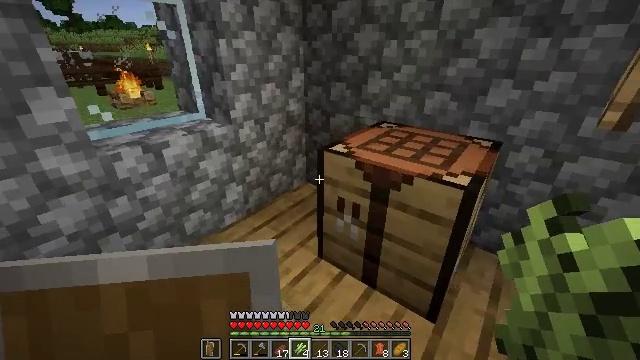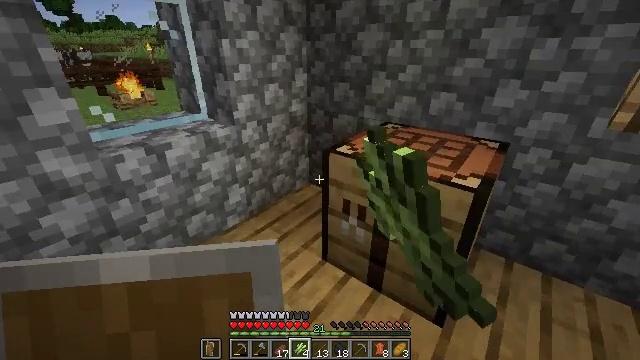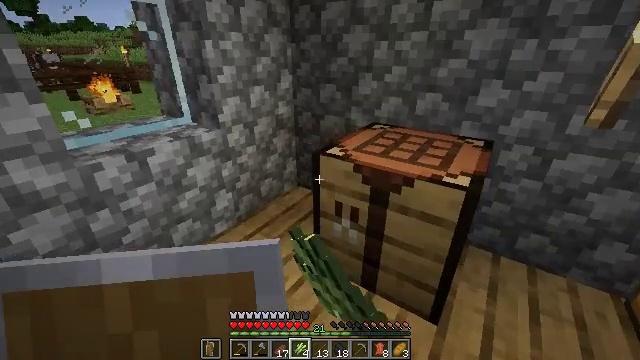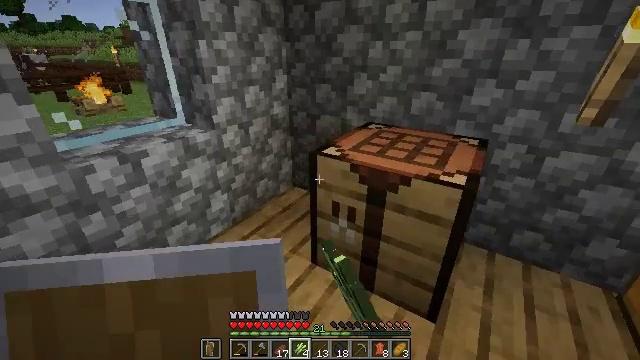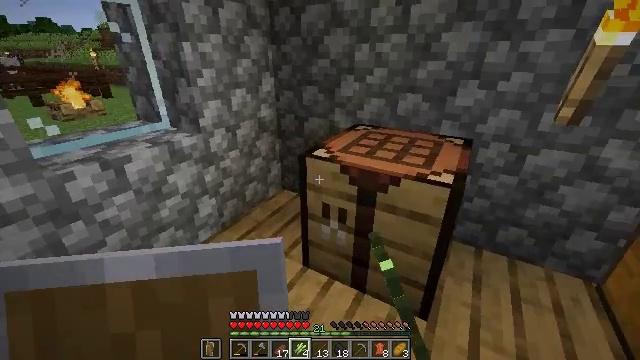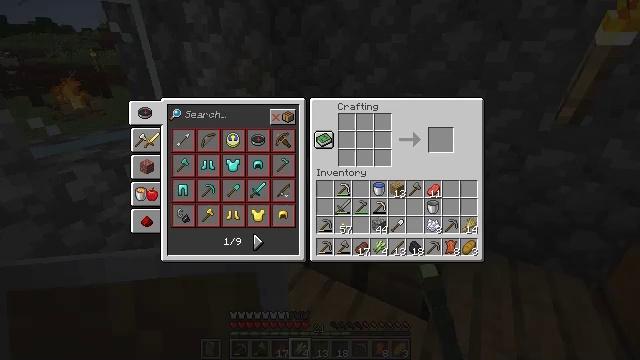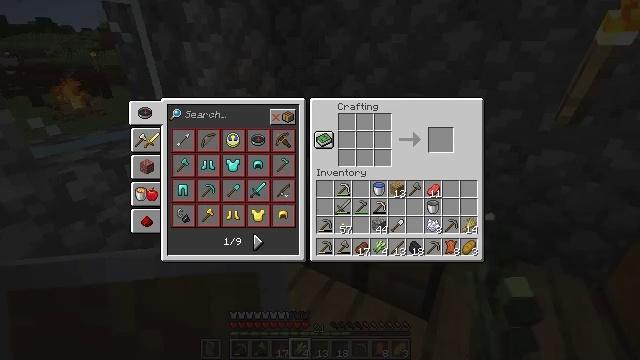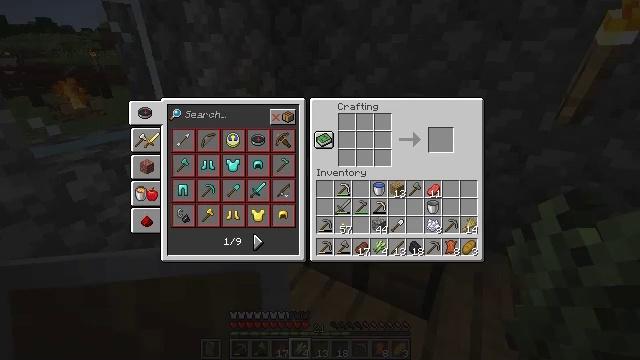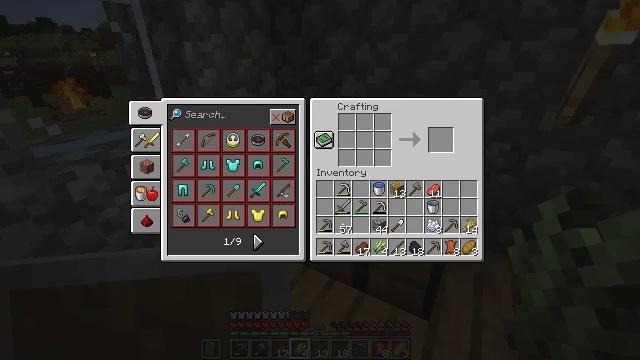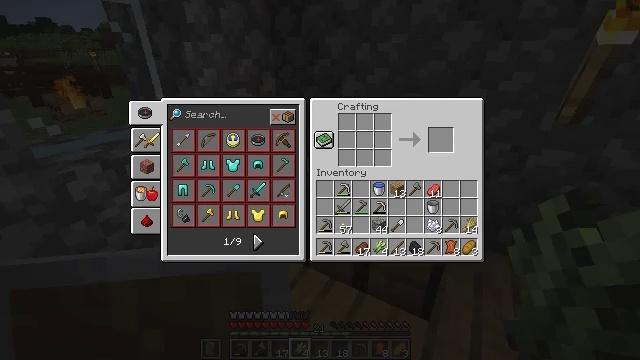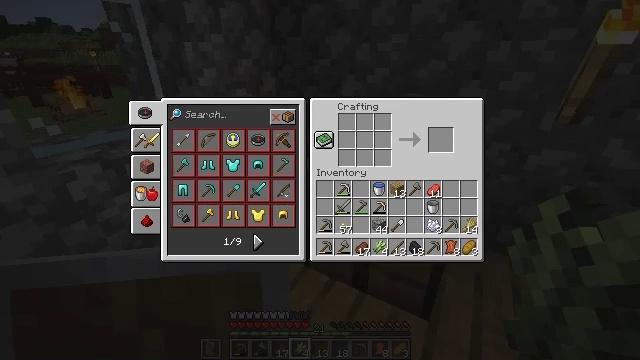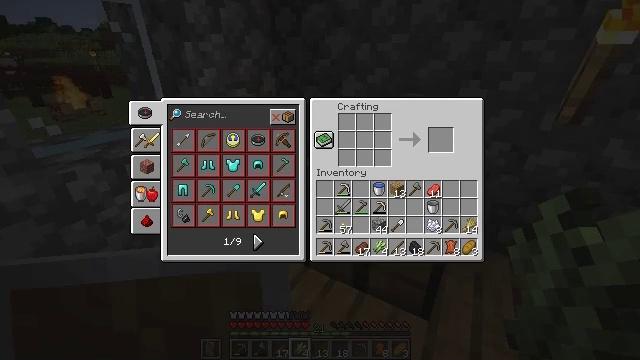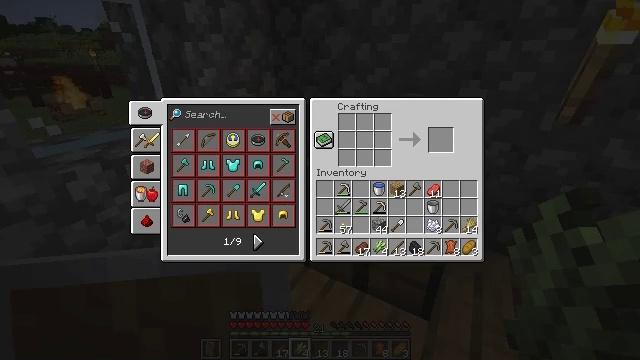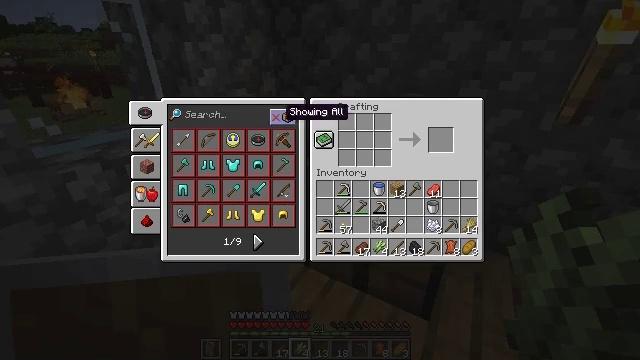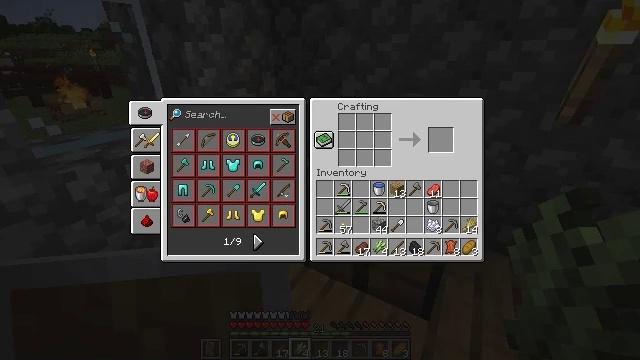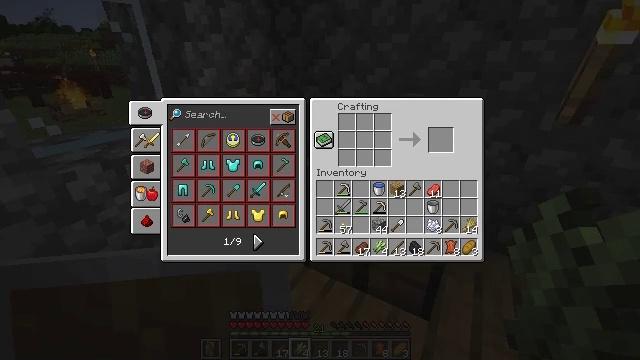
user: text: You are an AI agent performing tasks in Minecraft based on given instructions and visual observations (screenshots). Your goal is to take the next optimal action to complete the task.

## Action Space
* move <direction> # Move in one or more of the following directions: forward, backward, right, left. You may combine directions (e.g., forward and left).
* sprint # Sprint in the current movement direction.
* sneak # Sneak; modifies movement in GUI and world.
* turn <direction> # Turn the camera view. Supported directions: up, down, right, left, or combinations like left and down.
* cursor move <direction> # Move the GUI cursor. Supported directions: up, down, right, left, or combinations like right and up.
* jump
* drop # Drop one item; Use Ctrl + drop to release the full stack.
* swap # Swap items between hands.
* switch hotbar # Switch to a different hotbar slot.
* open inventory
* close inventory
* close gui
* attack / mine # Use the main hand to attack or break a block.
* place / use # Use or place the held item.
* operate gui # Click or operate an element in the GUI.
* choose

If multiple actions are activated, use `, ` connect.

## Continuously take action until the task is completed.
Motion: motion action
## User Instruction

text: Craft paper using the crafting table.
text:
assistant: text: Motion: use / place
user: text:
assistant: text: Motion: turn right, use / place
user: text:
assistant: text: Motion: turn right
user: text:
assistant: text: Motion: turn right
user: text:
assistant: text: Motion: cursor move right
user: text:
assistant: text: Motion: no_op
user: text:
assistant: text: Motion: no_op
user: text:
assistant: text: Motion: no_op
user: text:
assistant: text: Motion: no_op
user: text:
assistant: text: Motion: no_op
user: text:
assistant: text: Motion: cursor move left and up
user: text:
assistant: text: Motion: cursor move left and up
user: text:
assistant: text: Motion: cursor move left and up
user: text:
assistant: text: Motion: cursor move left and up
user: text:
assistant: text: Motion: cursor move left
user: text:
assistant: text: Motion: cursor move left
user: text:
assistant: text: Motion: cursor move left
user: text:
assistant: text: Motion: no_op
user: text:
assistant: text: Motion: operate gui
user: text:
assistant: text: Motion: operate gui
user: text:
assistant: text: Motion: operate gui
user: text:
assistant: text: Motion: no_op
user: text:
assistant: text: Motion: no_op
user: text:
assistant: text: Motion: no_op
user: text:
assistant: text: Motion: no_op
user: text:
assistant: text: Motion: no_op
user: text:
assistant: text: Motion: no_op
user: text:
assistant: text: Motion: operate gui
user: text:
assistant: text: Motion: operate gui
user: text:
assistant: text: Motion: no_op